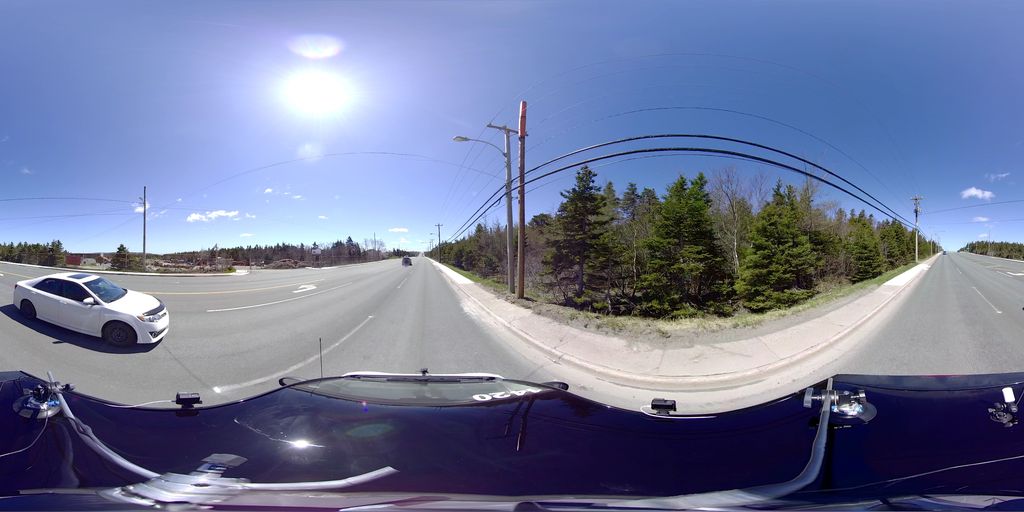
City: st_johns